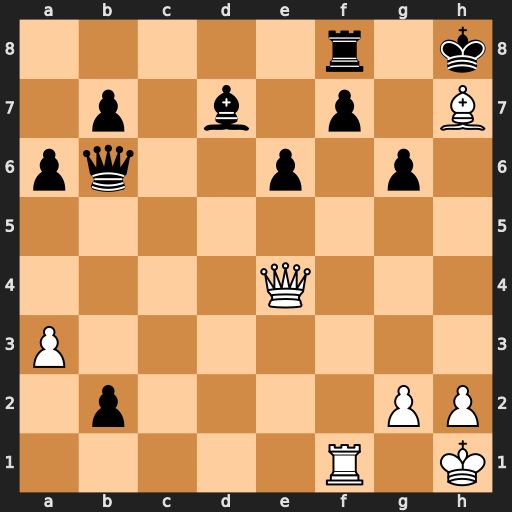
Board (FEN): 5r1k/1p1b1p1B/pq2p1p1/8/4Q3/P7/1p4PP/5R1K
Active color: w
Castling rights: -
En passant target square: -
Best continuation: Qh4 Kg7 Bxg6 f5 Qh7+ Kf6 Bxf5